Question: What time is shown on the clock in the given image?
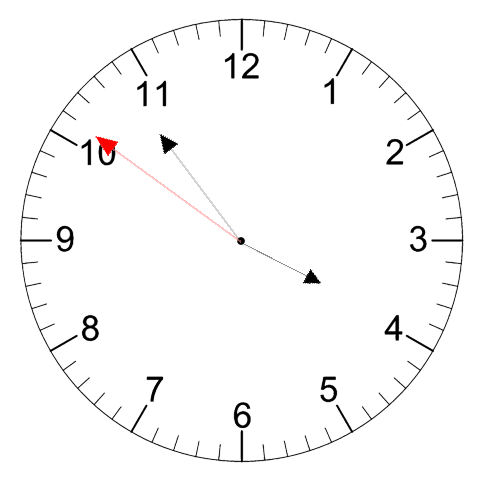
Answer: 03:53:51